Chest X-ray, AP view. Patient: 56 years old, sex F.
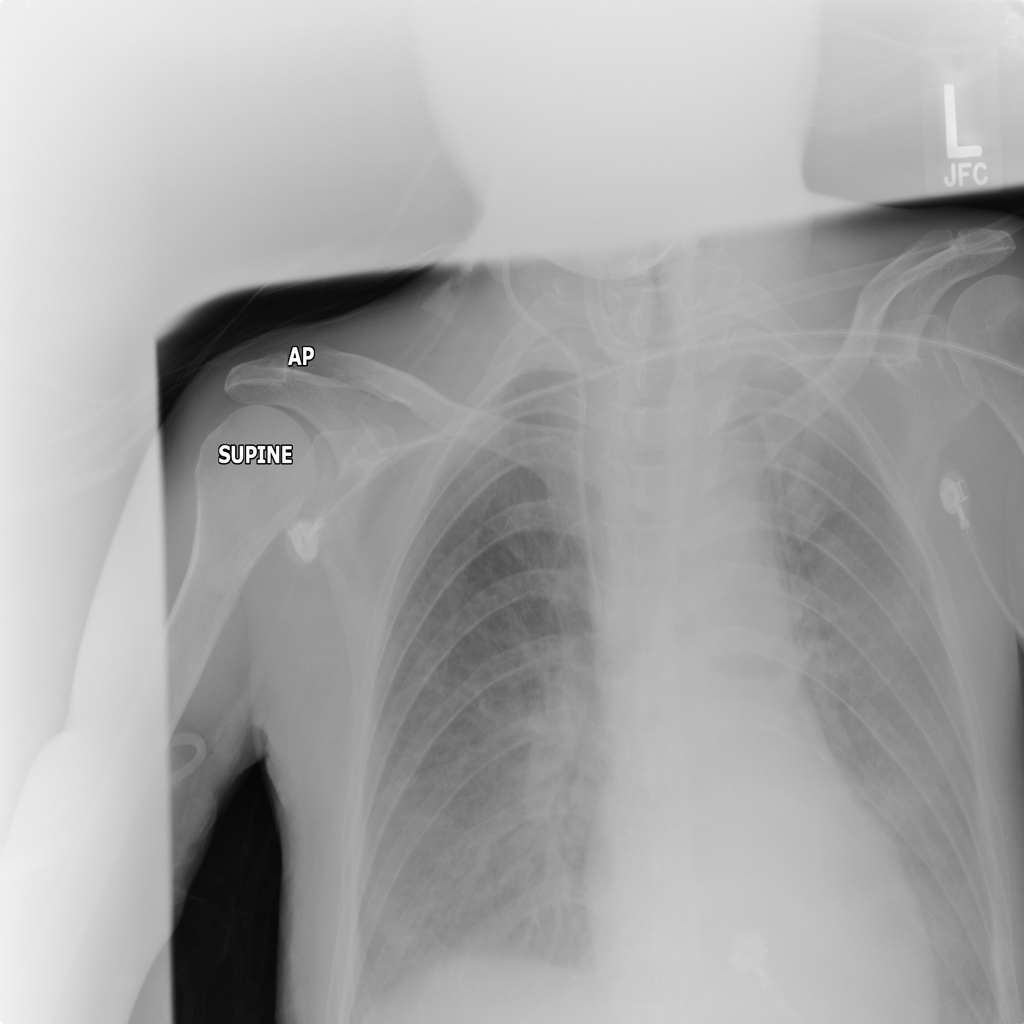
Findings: No Finding